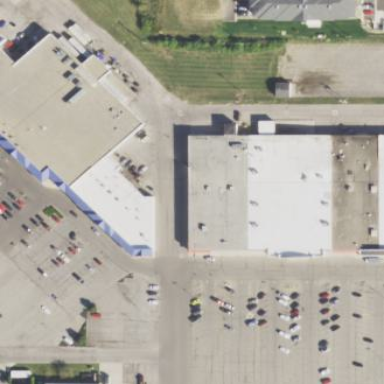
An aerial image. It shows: Supermarket.